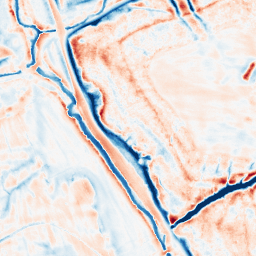
Category: edge_preserving
Decomposition family: bilateral
Decomposition parameters: d: 21
sigma_color: 50
sigma_space: 100
Upsampling method: quadratic
Upsampling parameters: scale: 2
Upsampling scale: 2